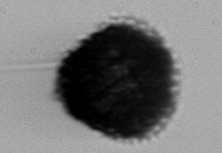
Label: Gonyaulax